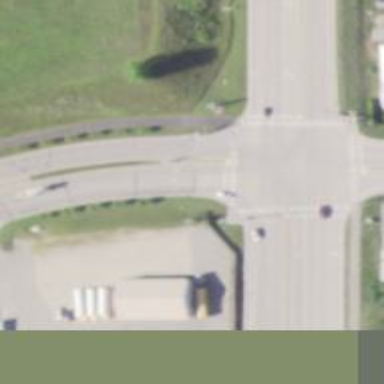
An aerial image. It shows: Zebra crossing on the road.